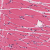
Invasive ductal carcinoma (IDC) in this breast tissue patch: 0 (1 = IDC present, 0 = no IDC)